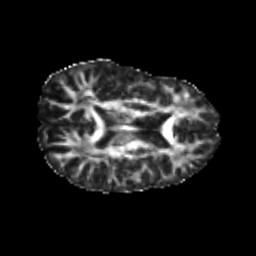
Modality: FA
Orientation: axial
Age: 23
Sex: male
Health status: healthy
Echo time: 0.074 s